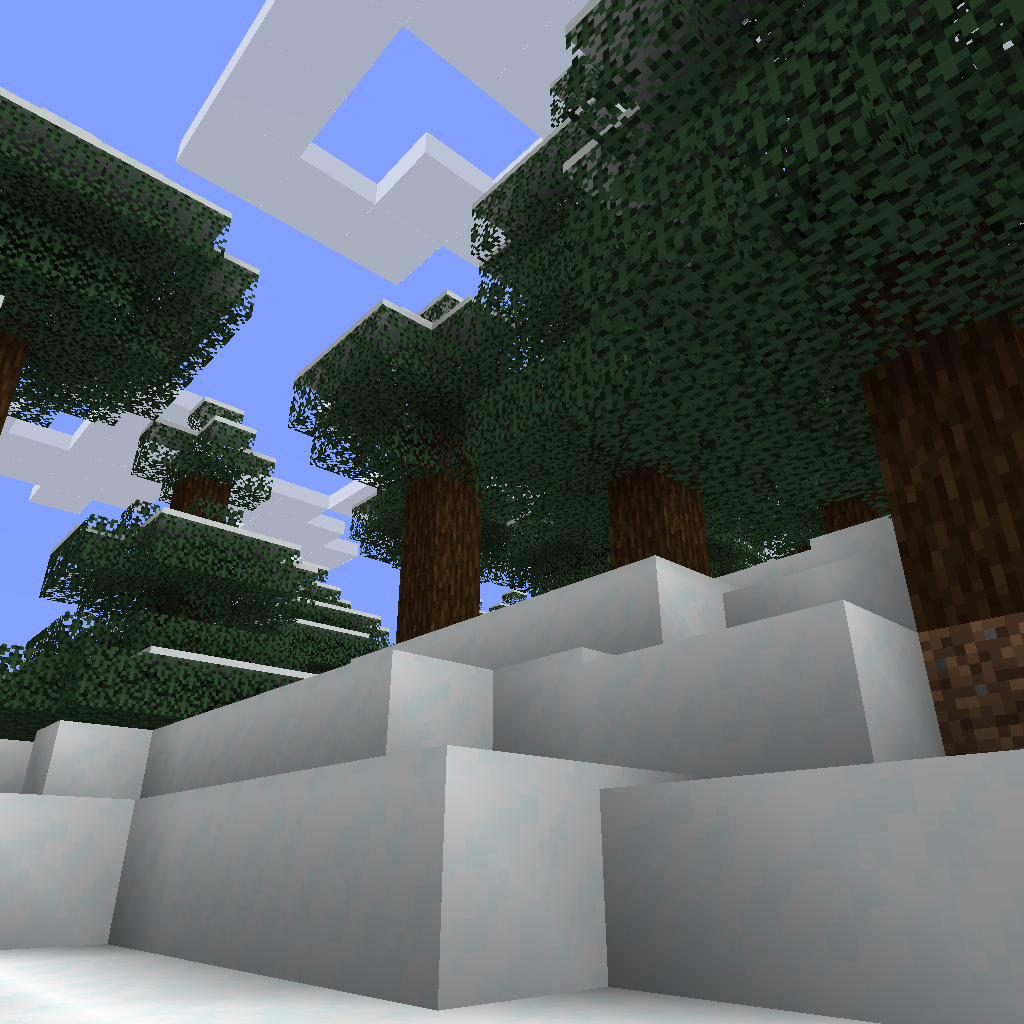
snowy trees in grove